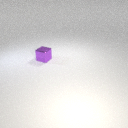
small purple metal cube